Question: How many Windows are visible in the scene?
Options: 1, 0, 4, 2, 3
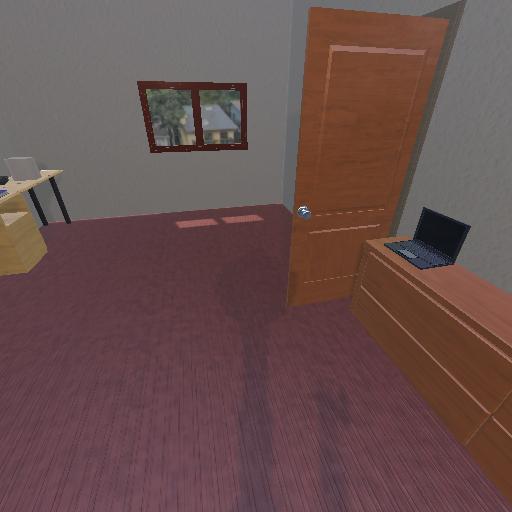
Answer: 1